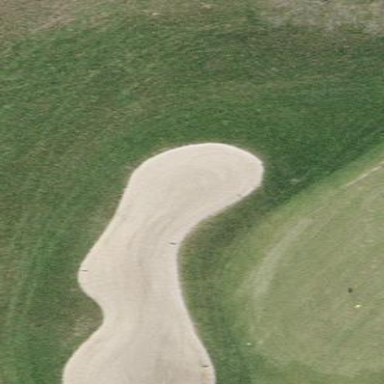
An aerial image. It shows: Sandy area is golf bunker.